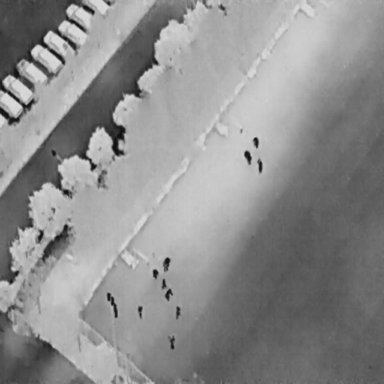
There are 19 objects shown in the infrared image, including ten People, and nine Cars.